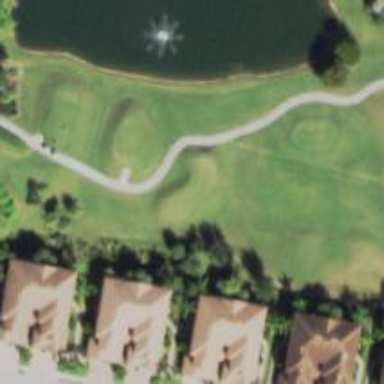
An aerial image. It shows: Pathway for golfing.